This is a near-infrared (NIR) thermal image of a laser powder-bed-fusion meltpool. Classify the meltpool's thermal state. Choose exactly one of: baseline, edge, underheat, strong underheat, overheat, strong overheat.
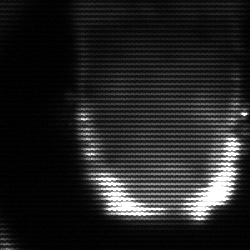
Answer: baseline